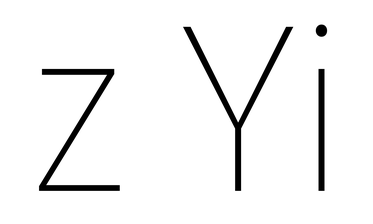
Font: Roboto_Condensed_Thin